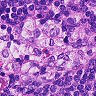
Metastatic tissue present: no